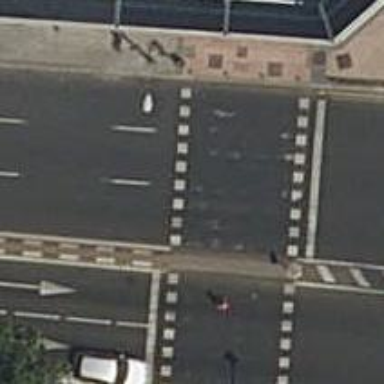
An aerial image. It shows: Zebra crossing with traffic signals.